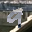
Label: 9